九年级 · 组合数学
(6分)有3张卡片（形状、大小、颜色、质地都相同），正面分别写上整式$x^{2}+1,-x^{2}$-2,3.将这3张卡片背面向上洗匀,从中任意抽取1张卡片,记卡片上的整式为$A$,再从剩下的卡片中任意抽取1张,记卡片上的整式为$B$,于是得到代数式$frac{A}{B}$.（1）请用画树状图或列表的方法,写出代数式$frac{A}{B}$所有可能的结果;(2)求代数式$-frac{A}{B}$恰好是分式的概率.
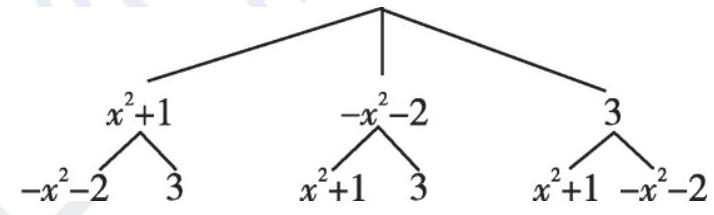
答案: 解:(1)画树状图如答图:第一次第二次或者列表如下:|第二次第一次|$x^{2}+1$|$-x^{2}-2$|3||:-----------:|:------------------------:|:------------------------:|:------------------:||$x^{2}+1$||$frac{-x^{2}-2}{x^{2}+1}$|$frac{3}{x^{2}+1}$||$-x^{2}-2$|$frac{x^{2}+1}{-x^{2}-2}$||$frac{3}{-x^{2}-2}$||3|$frac{x^{2}+1}{3}$|$frac{-x^{2}-2}{3}$||（2）代数式$frac{A}{B}$所有可能的结果共有6种,每种结果出现的可能性相等,其中代数式$underline{B}_{B}$是分式的结果有4种,$therefore$代数式$frac{A}{bar{B}}$恰好是分式的概率$P=frac{4}{6}=frac{2}{3}$.